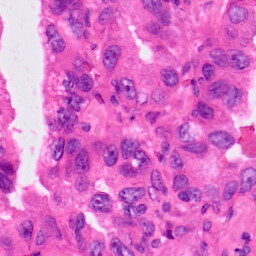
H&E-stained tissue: Lung